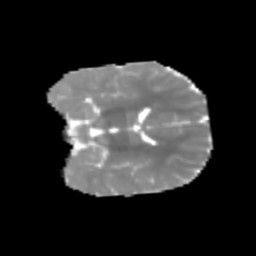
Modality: MD
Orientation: coronal
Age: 6
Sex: male
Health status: healthy